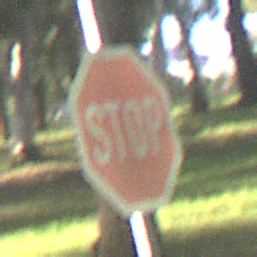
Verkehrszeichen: Stop
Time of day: MorningAfternoon
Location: Outdoor (Nature)
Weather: Clear
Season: NotSpecified
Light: Natural